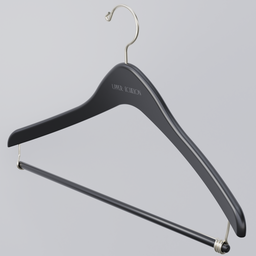
Label: tools